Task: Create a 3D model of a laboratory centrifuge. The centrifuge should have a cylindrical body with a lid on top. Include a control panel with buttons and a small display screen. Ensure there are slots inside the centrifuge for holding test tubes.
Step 572:
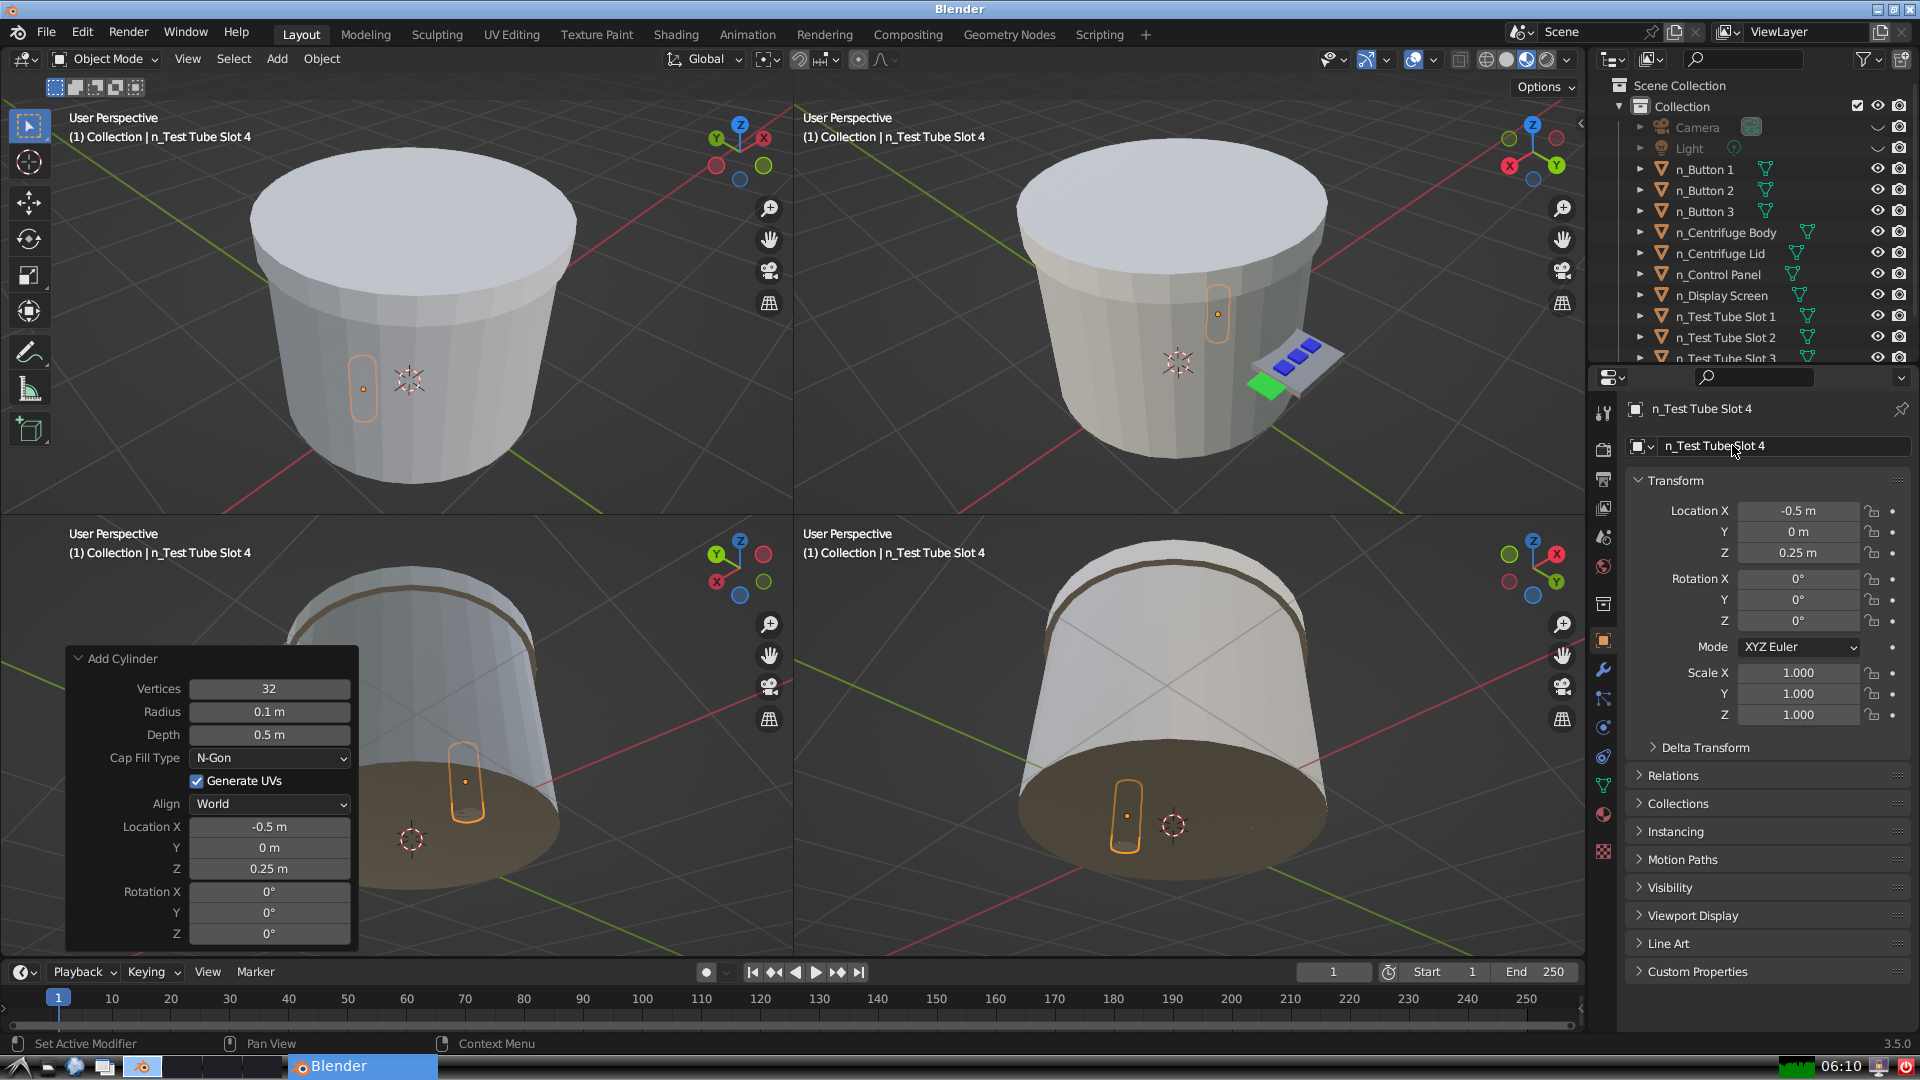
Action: {"mouse_move": [1603, 815]}